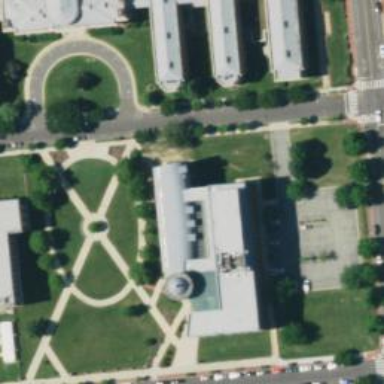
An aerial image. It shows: Library building.